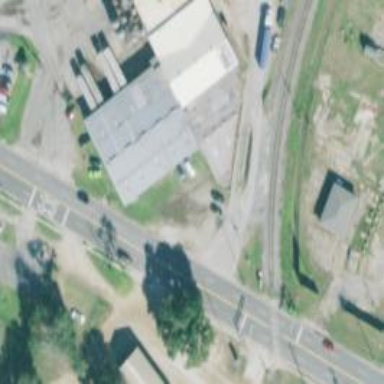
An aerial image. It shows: Weighbridge facility.